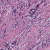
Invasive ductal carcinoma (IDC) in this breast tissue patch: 1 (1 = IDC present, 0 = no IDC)